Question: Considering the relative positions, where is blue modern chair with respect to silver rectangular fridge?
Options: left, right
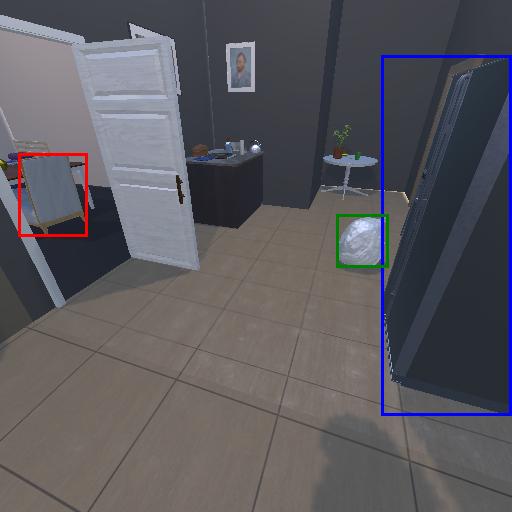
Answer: left